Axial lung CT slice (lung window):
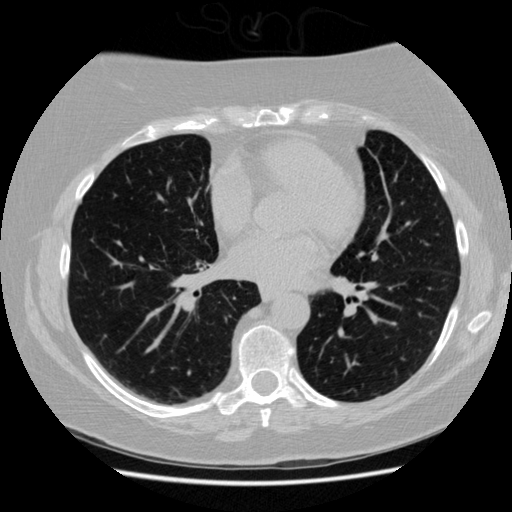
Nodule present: no